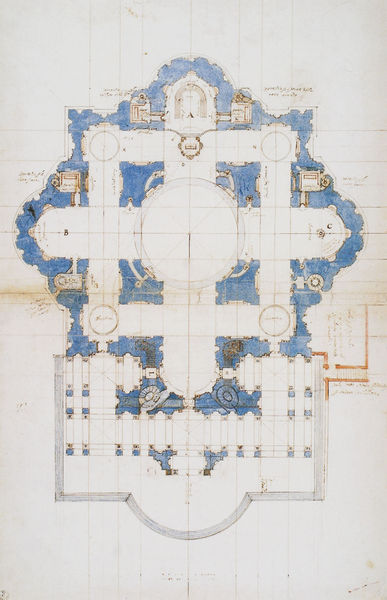
Titel: St. Peter, Projekt zur Vollendung
Künstler: Ludovico Cigoli
Institution: Florenz, Gabinetto Disegni e Stampe degli Uffizi
Schlagwörter: blau, grau, pfeiler, skizze, zeichnung, park, wand, architektur, kirche, renaissance, brunnen, kreis, vorbau, papier, bogen, mauer, linien, wände, kreuz, dom, draufsicht, kreise, entwurf, mauern, apsis, plan, zentrum, quadrat, grundriss, michelangelo, zentralbau, vorhalle, apsiden, vierung, st. peter, mauren, petersom